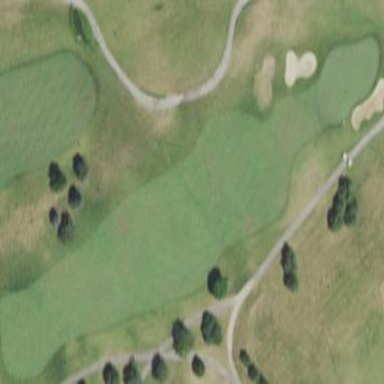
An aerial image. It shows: Golf fairway surrounded by grass.